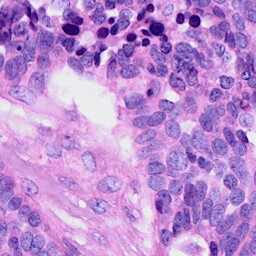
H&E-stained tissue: Ovarian